Question: In my application I create an array with a predefined size which is then fixed, and filled by an unmanaged lib. This works fine as long as the application is build using Visual Studio 2017, but if the application is build using Visual Studio 2019 <URL> How can the length of an array be negative?
//edit
The long length is the same:

The buffer is a completly normal byte array
'''
_buffer = new byte[BufferSize];
'''
The method is just a simple wrapper around the official zlib dll. How could an error in this method confuse .net about the size of an array?
'''
fixed (byte* inputPtr = input)
fixed (byte* bufPtr = _buffer)
{
_zStreamHandle.ZStream.nextIn = (IntPtr)inputPtr;
_zStreamHandle.ZStream.availIn = length;
_zStreamHandle.ZStream.nextOut = (IntPtr)bufPtr;
_zStreamHandle.ZStream.availOut = BufferSize;
var dataLeft = false;
while (_zStreamHandle.ZStream.availIn != 0 || dataLeft)
{
var state = _zStreamHandle.Deflate(_flushMode);
if (state != ErrorCode.Ok)
throw new VncException("ZStream error: " + state);
var outCount = BufferSize - (int) _zStreamHandle.ZStream.availOut;
dataLeft = _zStreamHandle.ZStream.availOut == 0;
try
{
_baseStream.Write(_buffer, 0, outCount);
}
catch (Exception e)
{
var bufferLength = _buffer.Length;
var bufferLongLength = _buffer.LongLength;
Debugger.Break();
}
_zStreamHandle.ZStream.nextOut = (IntPtr)bufPtr;
_zStreamHandle.ZStream.availOut = BufferSize;
}
}
'''
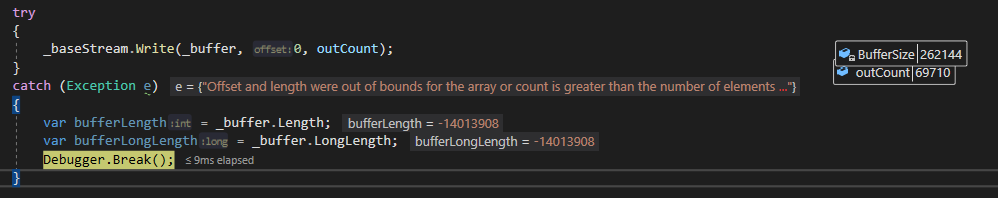
Answer: I believe the unmanaged code is stomping on the memory just before the start of the array data itself. You can simulate this with managed unsafe code. The exact results may well depend on the CLR, but on my machine this code makes .NET think the length of the array is -1:
'''
using System;
class Test
{
unsafe static void Main()
{
byte[] array = new byte[20];
Console.WriteLine(array.Length);
fixed (byte* b = array)
{
// On my machine, the length of the array starts
// 8 bytes before the array data itself
byte* lengthPtr = b - 8;
// So let's stop on those four bytes...
*lengthPtr++ = 255;
*lengthPtr++ = 255;
*lengthPtr++ = 255;
*lengthPtr++ = 255;
}
// Prints -1
Console.WriteLine(array.Length);
}
}
'''
So basically you need to fix the unmanaged library in your case. It may be that there's a 32-bit/64-bit problem somewhere - I would advise you to check that everything expects the same architecture.